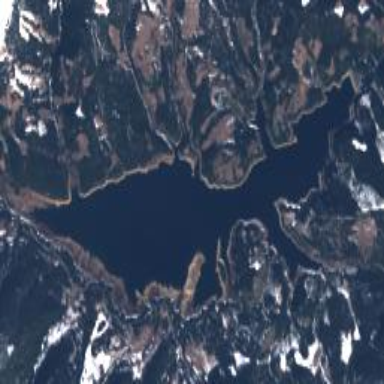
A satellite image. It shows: Lake surrounded by natural water.